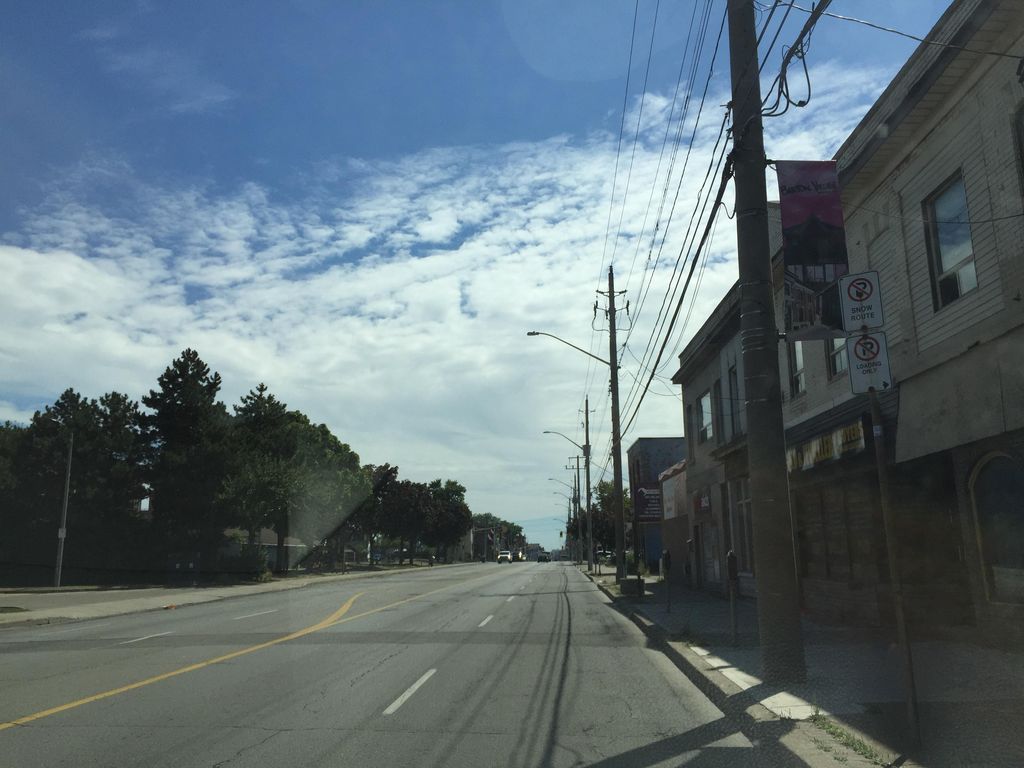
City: hamilton